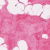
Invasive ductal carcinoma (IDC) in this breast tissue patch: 0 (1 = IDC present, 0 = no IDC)